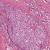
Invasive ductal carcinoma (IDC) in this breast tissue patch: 1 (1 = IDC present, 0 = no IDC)